Question: This problem occurred spontaneously without any changes to the code.
I run this app on localhost.
<URL>
[]2]
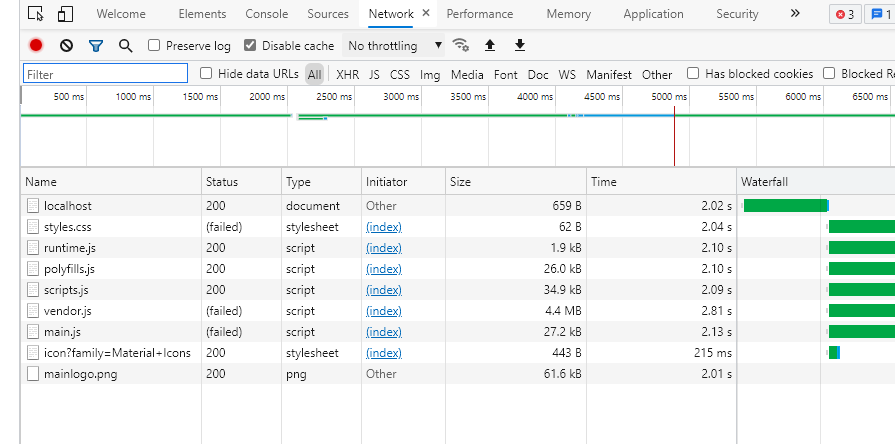
Answer: You can see some discussion on similar topic <URL>.
Ther are couple different solutions, but what worked for me, was replacing all requests for css and js, to use http rather than default https:
So for example, this:
'''
<link rel="stylesheet" href="http://localhost/css/site.css">
'''
instead of this:
'''
<link rel="stylesheet" href="~/css/site.css">
'''